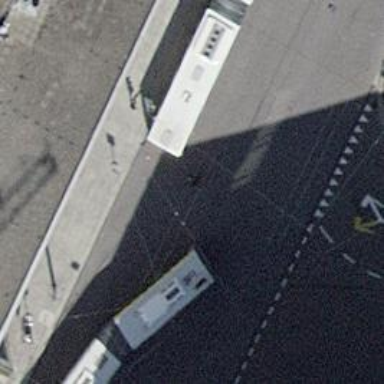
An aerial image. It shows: Bus stop equipped with public transport stop position.